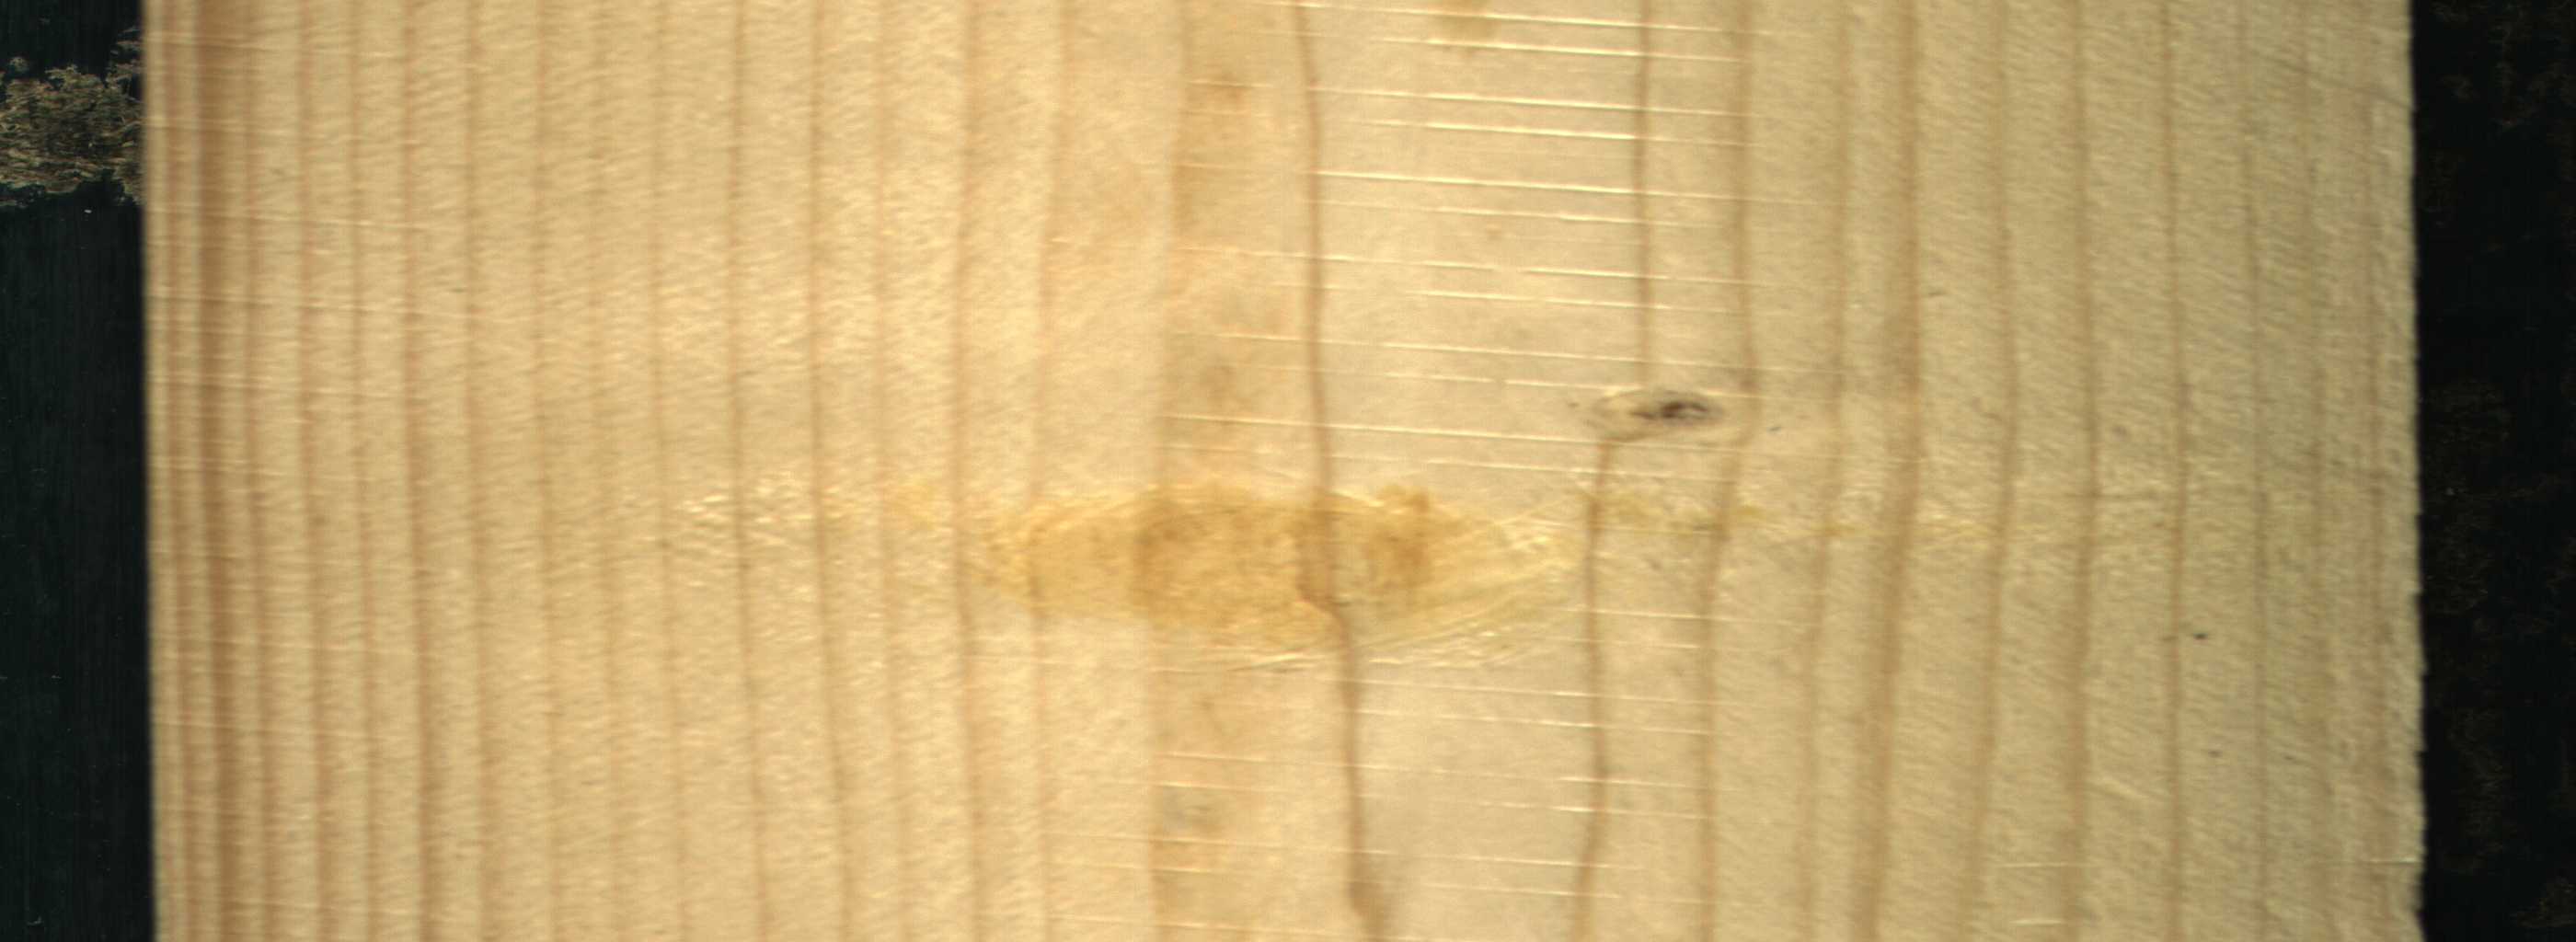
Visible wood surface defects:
Live_Knot